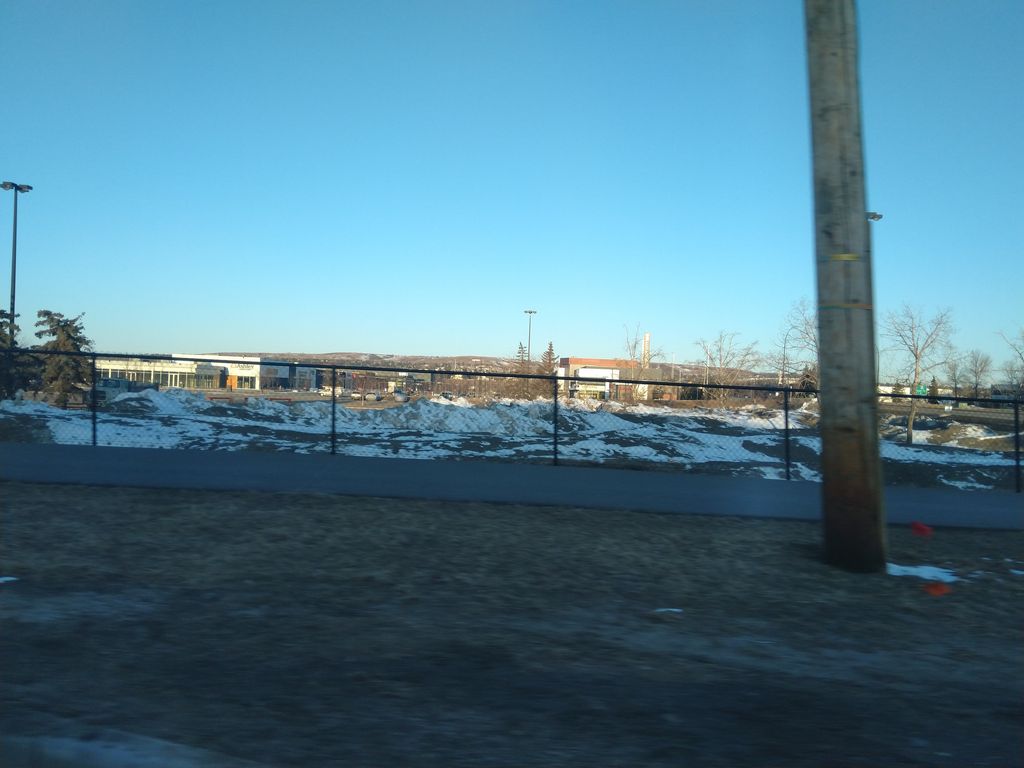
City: calgary